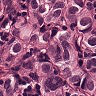
Metastatic tissue present: yes